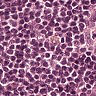
Metastatic tissue present: no